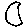
Label: moon